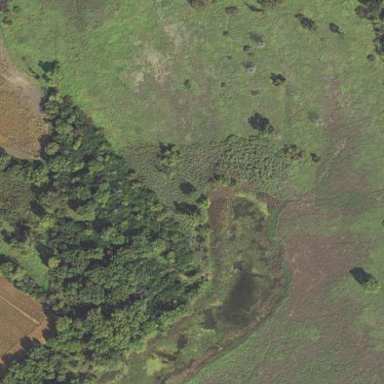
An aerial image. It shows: Wetland area characterized by wet meadow.